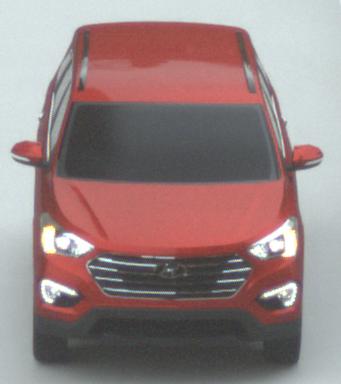
Make: Hyundai
Model: Santa Fe 2.4 GDI
Detailed model: Santa Fe (DM)
Model produced from: 2017/08
Model produced until: 2018/01
Doors: 5
Color: red
Road condition: dry road
Daytime: midday
Contrast: low contrast